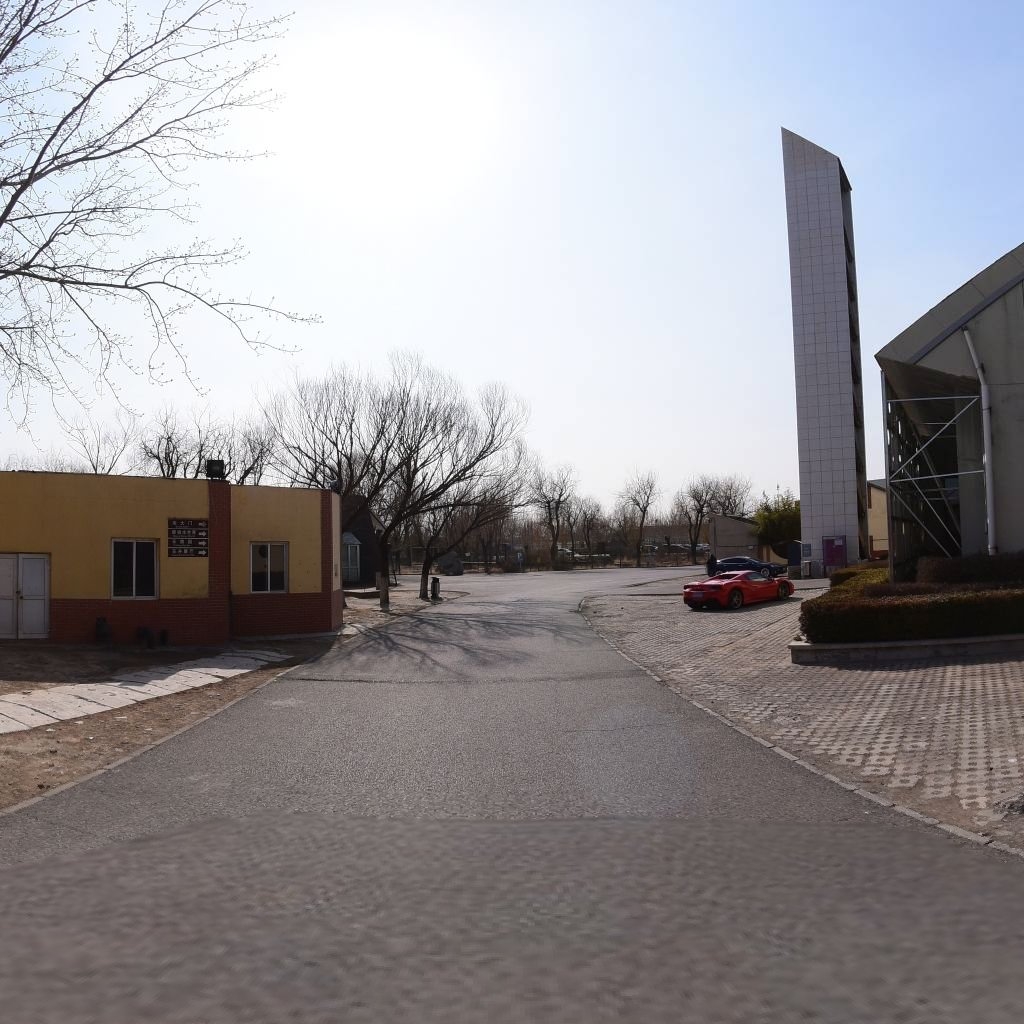
Region: Chaoyang
Road damage annotations: transverse crack, transverse crack